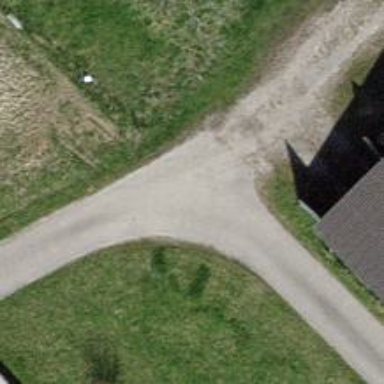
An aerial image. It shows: Driveway.